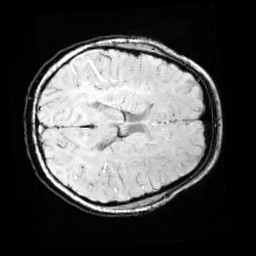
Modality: SWI
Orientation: axial
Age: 11
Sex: female
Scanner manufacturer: siemens
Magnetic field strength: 3 T
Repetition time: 0.027 s
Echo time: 0.02 s